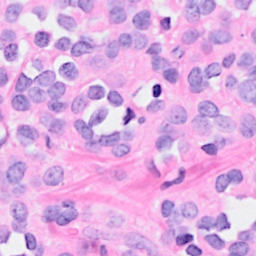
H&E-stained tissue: Breast